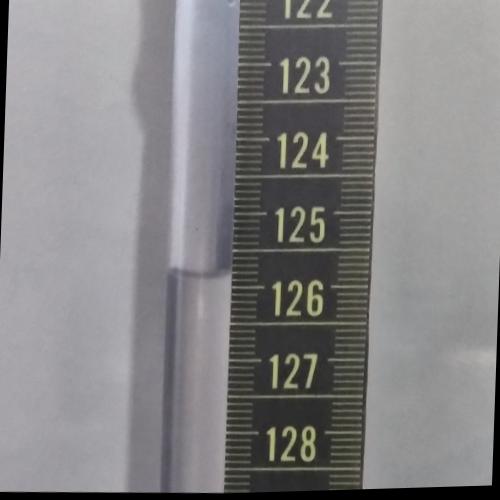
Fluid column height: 125.8 cm